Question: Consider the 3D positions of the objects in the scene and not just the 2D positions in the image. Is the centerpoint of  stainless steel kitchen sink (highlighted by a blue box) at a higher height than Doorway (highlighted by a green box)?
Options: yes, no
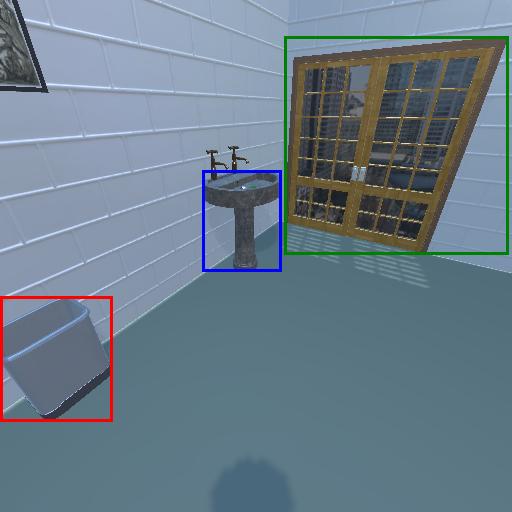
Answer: yes